Current action and preconditions to check: trajectory_clear

Your task: For each precondition in the list above, predict whether it will hold at this action.

Consider the current scene as observed from the mobile robot's camera, and analyze the predicted future states of all dynamic agents (e.g., people, animals, vehicles, or any moving entities) within the NEXT SECOND.

IMPORTANT: Only answer "very likely" if you are absolutely certain—based on strong, clear evidence—that a dynamic agent will violate the precondition in the predicted future state. Do NOT answer "very likely" for unlikely, ambiguous, or low-probability risks.

Ask yourself for each precondition: Is there a high probability, with clear and convincing evidence, that the predicted future states of any dynamic agent will interfere with the predicted future state of the currently executing action within the NEXT SECOND, causing that precondition to fail?

Assess the risk level based on these predictions. Use "likely" or "very likely" if motions create a clear risk of interference.

Use "neutral" or "improbable" if agents are nearby but their predicted paths are clearly diverging or non-conflicting.

Failure Risk Categories: "very improbable", "improbable", "neutral", "likely", "very likely"

Answer Format: Output ONLY the probability_of_failure value from these categories: "very improbable", "improbable", "neutral", "likely", "very likely"

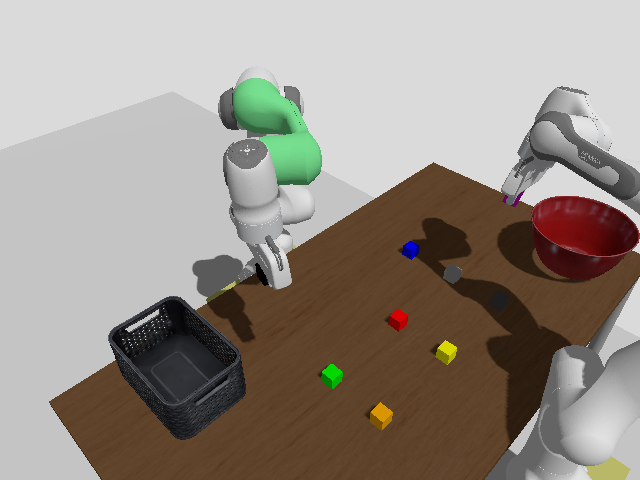

Answer: very improbable